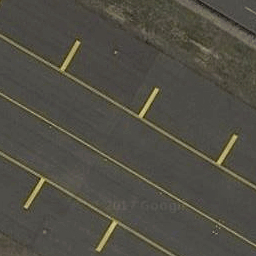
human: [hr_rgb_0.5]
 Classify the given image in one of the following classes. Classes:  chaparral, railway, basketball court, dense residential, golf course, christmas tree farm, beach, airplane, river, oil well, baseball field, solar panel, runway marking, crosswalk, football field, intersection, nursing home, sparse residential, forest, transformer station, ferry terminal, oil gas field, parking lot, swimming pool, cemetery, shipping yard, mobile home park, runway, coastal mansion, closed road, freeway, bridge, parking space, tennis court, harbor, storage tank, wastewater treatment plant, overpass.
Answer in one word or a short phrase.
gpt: runway marking